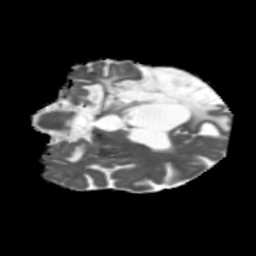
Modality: MD
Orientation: coronal
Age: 71
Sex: female
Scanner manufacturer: siemens
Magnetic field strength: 3 T
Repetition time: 5.47 s
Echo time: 0.0854 s